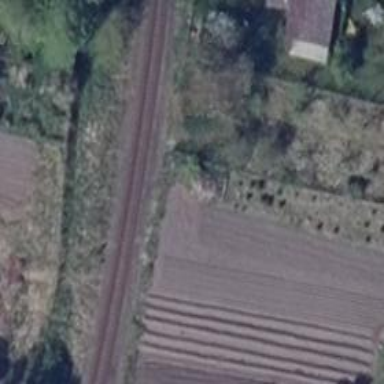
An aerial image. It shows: Railway milestone.